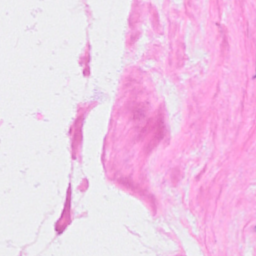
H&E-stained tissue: Breast